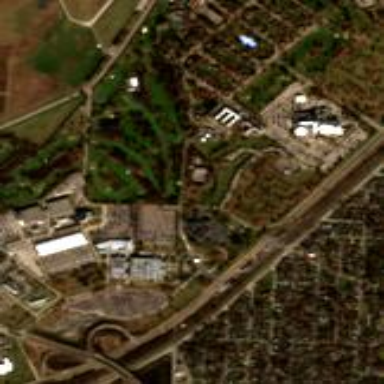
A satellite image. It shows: Golf course.